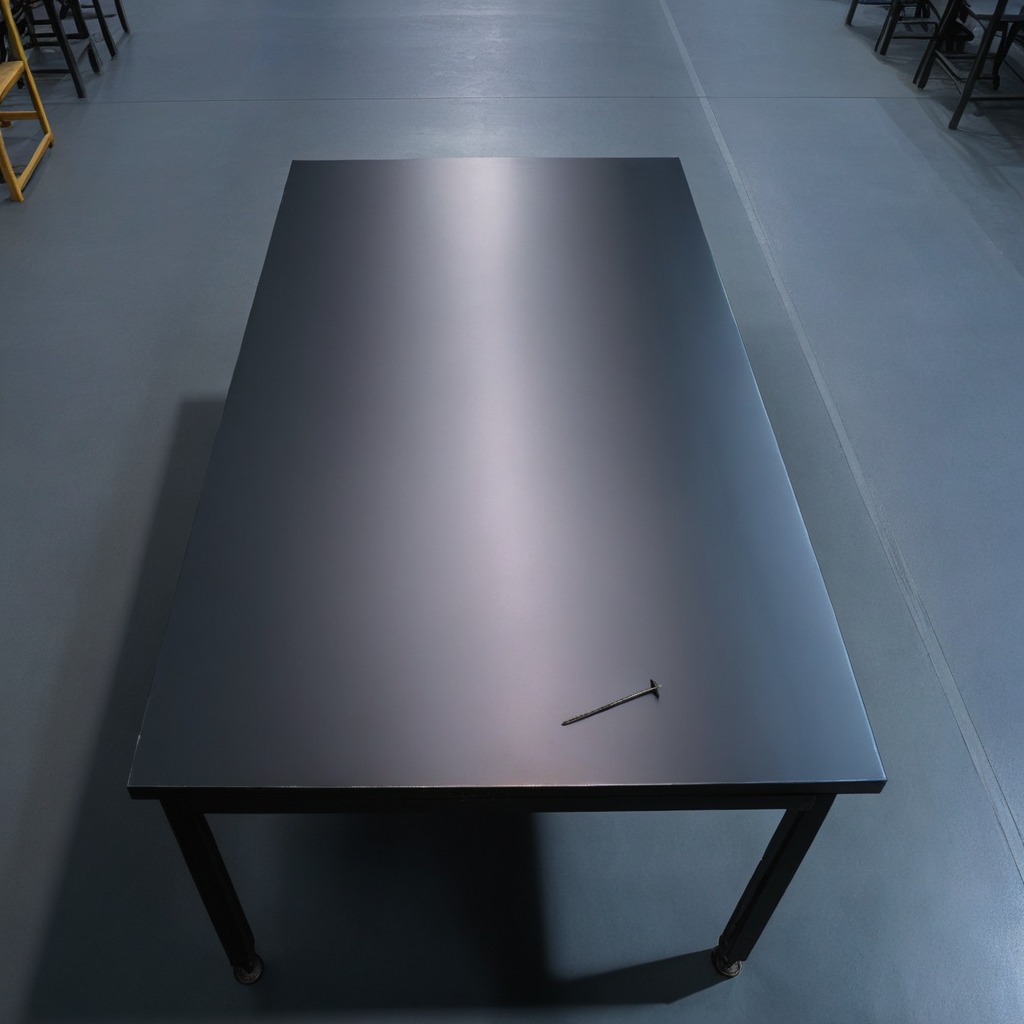
A nail is lying on the tabletop.